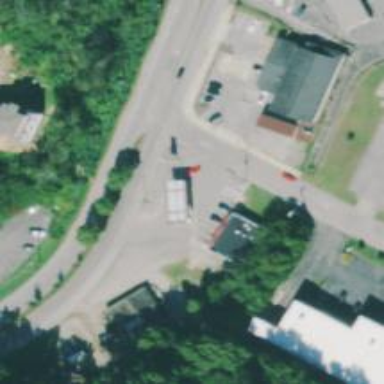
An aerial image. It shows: Convenience shop.